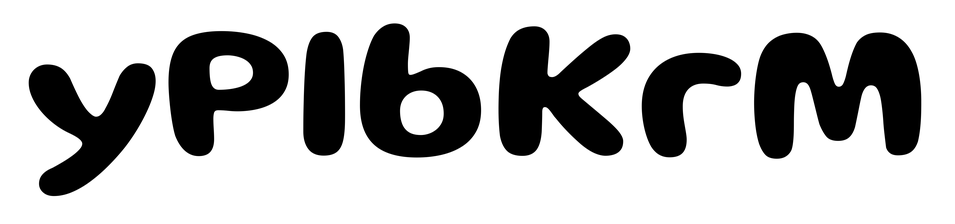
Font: Gluten_SemiBold